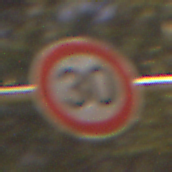
Verkehrszeichen: Geschwindigkeit30
Umgebung: Outdoor, Suburban
Tageszeit: Night
Wetter: PartlyCloudy
Licht: Artificial
Jahreszeit: NotSpecified
Kontrast: HighContrast